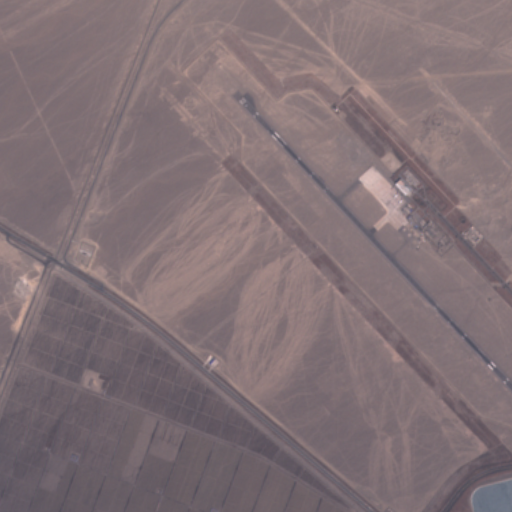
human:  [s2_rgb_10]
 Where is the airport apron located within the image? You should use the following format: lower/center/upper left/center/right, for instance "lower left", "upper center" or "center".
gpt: The airport apron is located in the upper right of the image.
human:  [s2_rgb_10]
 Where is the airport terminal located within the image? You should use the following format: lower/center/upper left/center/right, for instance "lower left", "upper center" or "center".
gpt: The airport terminal is located in the center right of the image.
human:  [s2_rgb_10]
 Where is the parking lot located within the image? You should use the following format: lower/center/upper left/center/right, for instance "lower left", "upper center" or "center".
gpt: The parking lot is located in the upper right of the image.
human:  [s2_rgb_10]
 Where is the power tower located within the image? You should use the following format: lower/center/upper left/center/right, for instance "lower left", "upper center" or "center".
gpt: The power tower is located in the lower left of the image.
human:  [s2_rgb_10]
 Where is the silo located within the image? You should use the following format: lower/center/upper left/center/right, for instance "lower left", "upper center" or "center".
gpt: The silo is located in the center right of the image.
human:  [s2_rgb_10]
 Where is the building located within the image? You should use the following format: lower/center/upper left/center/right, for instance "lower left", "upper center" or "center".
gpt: There is no building in the image.